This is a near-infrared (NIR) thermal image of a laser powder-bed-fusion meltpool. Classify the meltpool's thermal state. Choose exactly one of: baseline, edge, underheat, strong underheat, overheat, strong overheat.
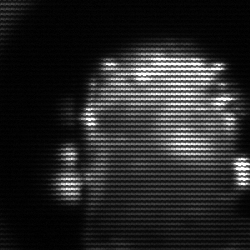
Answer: baseline